Interaction volume radius: 5 \u00c5
Interaction volume height: 20 \u00c5
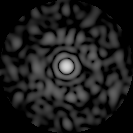
Disorder parameter: 0.842